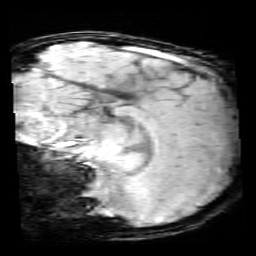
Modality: SWI
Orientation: sagittal
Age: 13
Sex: female
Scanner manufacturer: siemens
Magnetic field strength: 3 T
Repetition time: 0.027 s
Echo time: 0.02 s